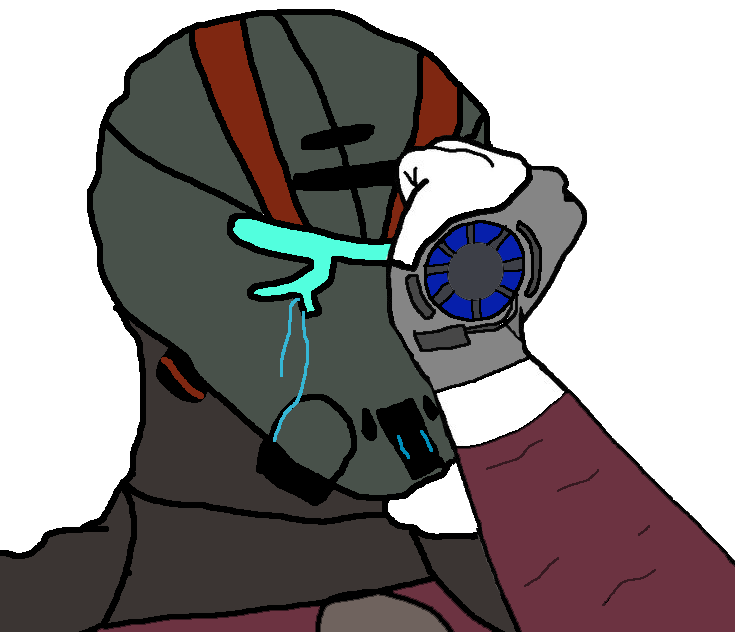
Label: 5_Crying_Wojak